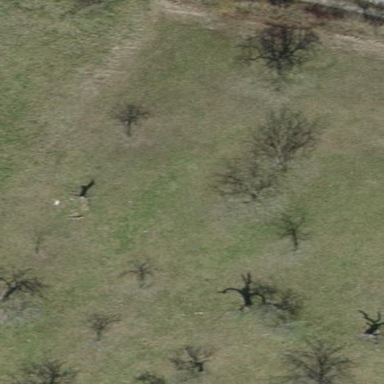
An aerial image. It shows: Orchard.